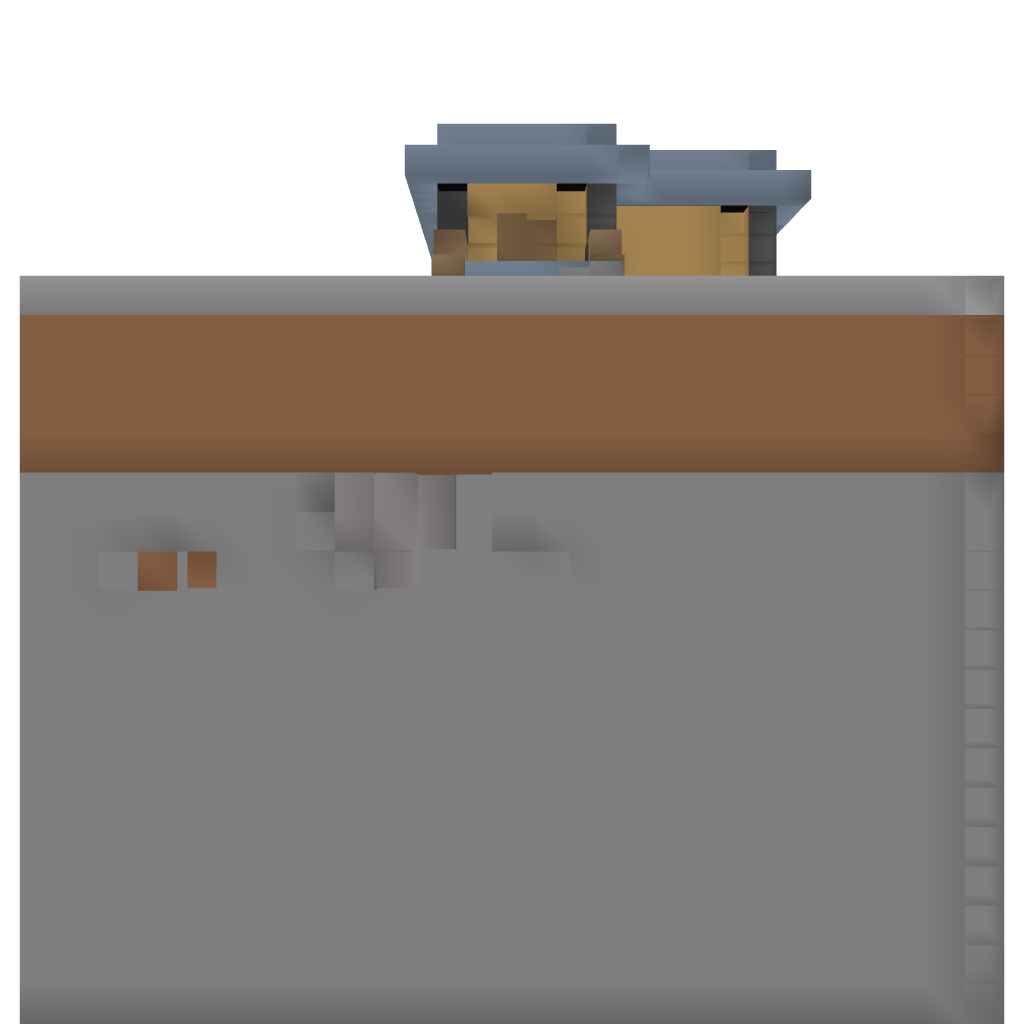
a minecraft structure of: Torture Chamber v1.0